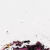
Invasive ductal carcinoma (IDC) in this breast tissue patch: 0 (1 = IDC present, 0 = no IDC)